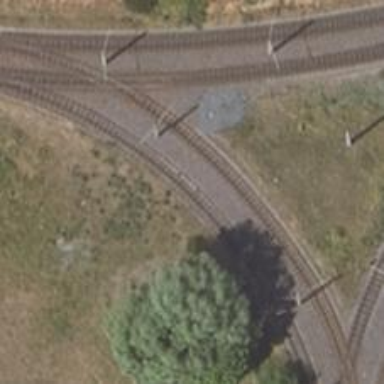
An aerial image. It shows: Tram railway spur.